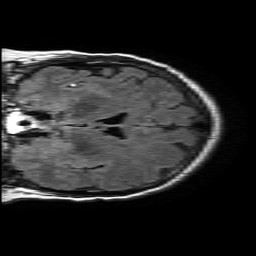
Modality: FLAIR
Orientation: coronal
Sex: female
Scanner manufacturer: philips
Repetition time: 11 s
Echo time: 0.125 s